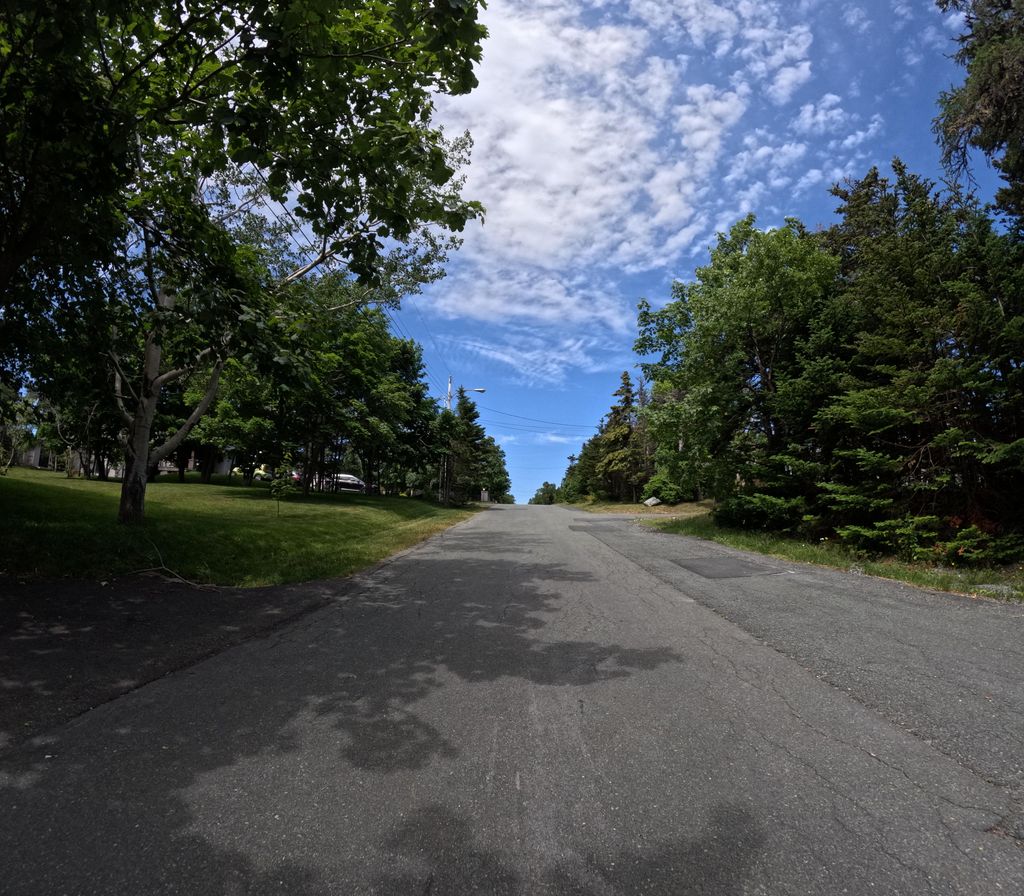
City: st_johns